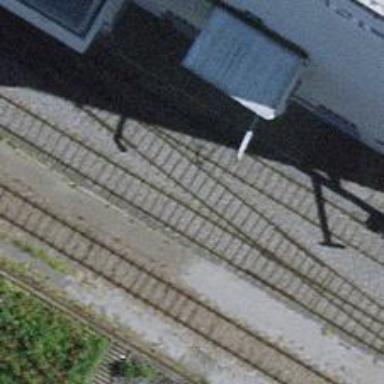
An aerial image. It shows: Railway crossing.